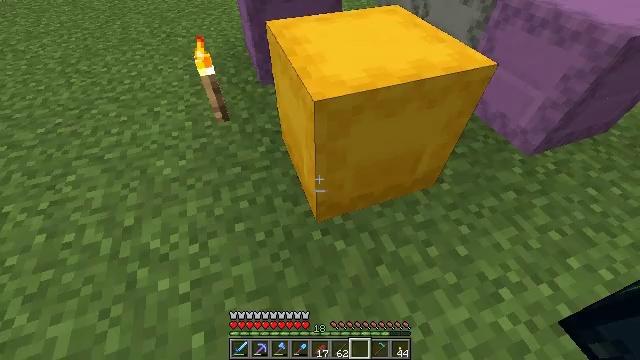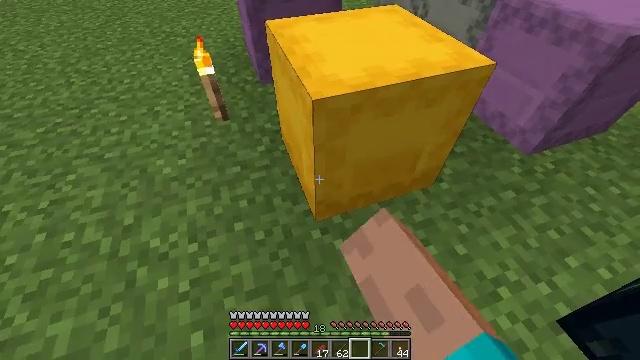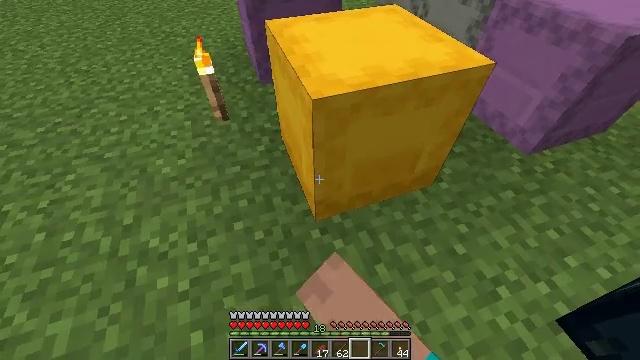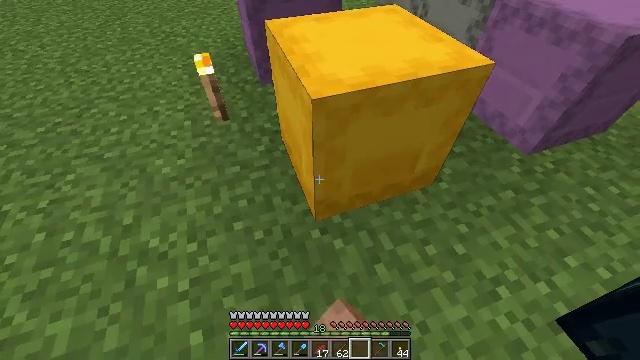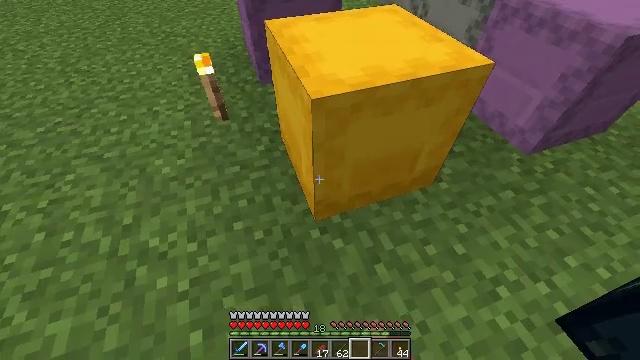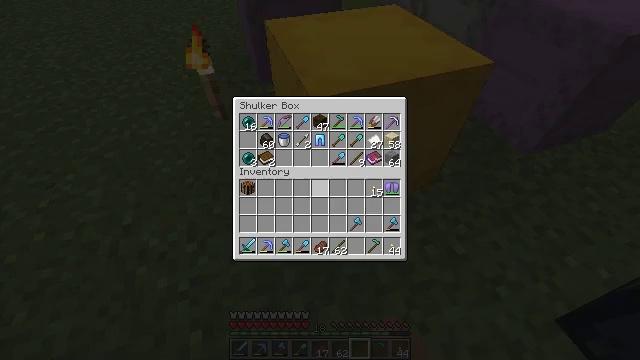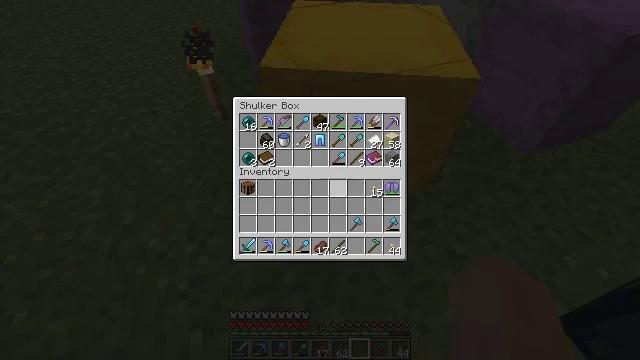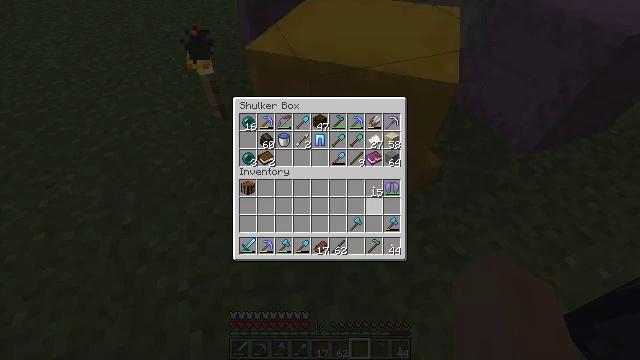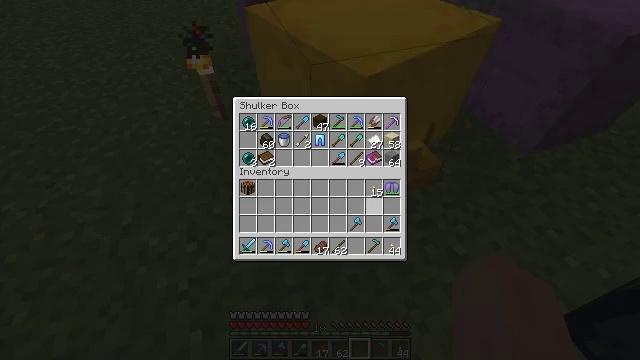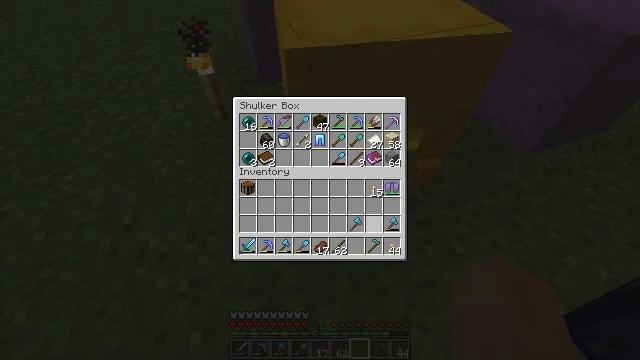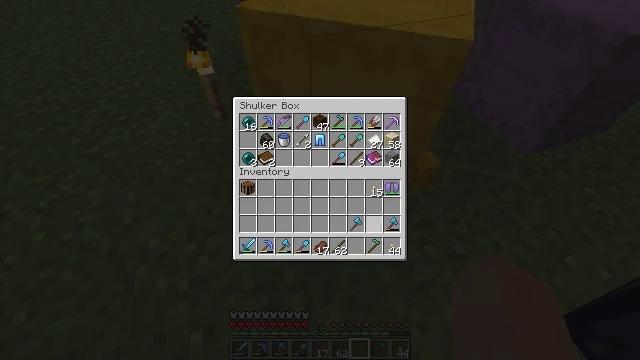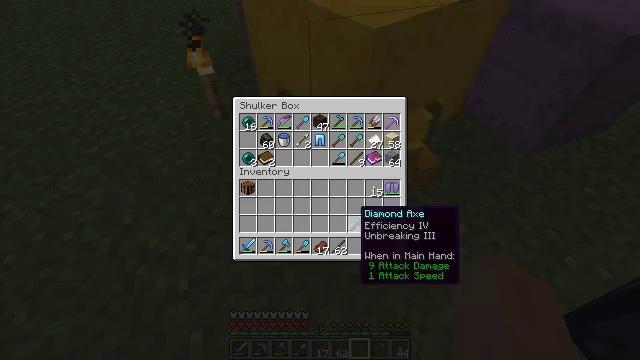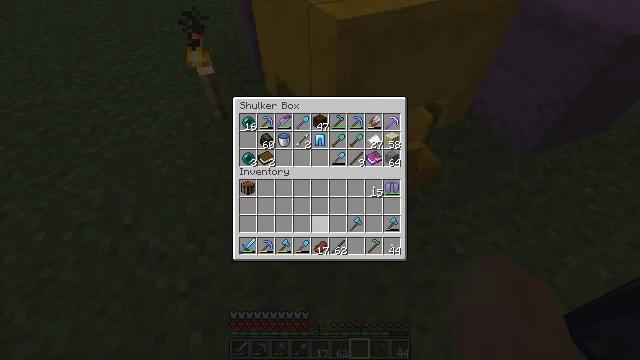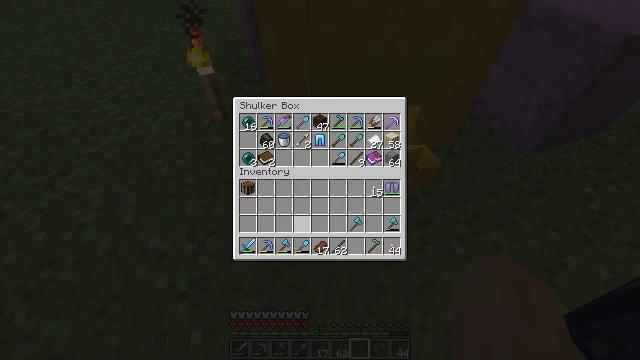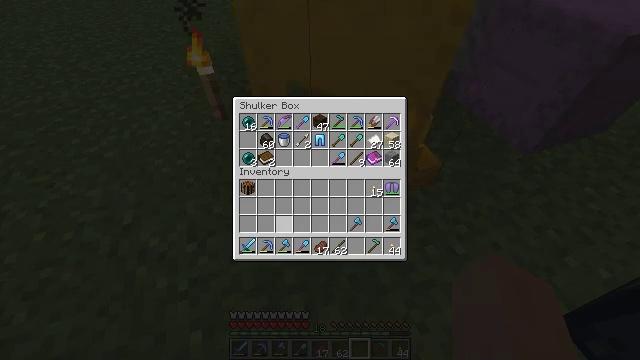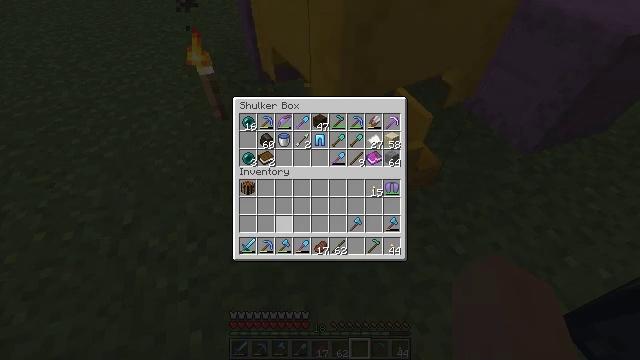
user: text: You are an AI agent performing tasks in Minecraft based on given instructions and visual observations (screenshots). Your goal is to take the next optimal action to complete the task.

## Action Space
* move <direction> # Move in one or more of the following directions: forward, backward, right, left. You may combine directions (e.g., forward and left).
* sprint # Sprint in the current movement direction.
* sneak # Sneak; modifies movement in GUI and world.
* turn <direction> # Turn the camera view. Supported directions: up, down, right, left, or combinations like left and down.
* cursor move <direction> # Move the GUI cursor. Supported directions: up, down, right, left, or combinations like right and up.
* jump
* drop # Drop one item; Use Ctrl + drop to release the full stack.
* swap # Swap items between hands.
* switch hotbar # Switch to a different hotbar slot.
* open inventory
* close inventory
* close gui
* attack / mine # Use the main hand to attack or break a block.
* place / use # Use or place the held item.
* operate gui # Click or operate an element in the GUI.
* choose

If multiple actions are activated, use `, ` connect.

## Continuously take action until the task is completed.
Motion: motion action
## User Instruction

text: Attack the yellow shulker box to pick it up.
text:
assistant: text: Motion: no_op
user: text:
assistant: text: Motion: no_op
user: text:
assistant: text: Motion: no_op
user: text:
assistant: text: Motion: no_op
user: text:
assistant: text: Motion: open gui
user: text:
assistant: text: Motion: cursor move right
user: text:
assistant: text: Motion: cursor move right and down
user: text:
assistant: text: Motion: cursor move right
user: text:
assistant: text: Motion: no_op
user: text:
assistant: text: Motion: no_op
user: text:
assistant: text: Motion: cursor move left
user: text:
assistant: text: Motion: cursor move left
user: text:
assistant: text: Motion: sneak, cursor move left
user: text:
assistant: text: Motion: sneak, cursor move left and up
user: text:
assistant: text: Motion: sneak, cursor move right
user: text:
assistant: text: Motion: sneak, cursor move right and down
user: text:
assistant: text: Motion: sneak, cursor move right
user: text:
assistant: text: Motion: sneak
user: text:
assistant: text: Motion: sneak
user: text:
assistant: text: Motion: sneak
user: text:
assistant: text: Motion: sneak
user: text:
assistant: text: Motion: sneak, operate gui
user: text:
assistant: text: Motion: sneak, operate gui
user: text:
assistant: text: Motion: sneak
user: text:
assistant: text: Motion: sneak, cursor move right and down
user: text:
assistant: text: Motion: sneak, cursor move right and up
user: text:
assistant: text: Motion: sneak, cursor move right and up
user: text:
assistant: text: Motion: sneak, cursor move right and up
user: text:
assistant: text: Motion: no_op
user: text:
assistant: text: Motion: cursor move left